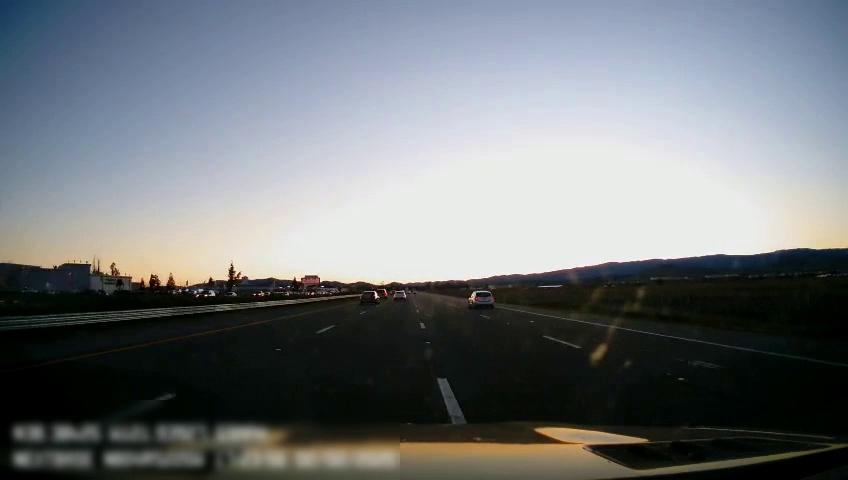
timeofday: Dusk/Dawn/Twilight
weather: Cloudy
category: Drivable Space
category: Vehicles | SUV
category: Vehicles | Car
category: Vehicles | SUV
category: Vehicles | Car
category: Vehicles | Car
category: Vehicles | SUV
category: Vehicles | SUV
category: Lanes | Alternate Lane
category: Lanes | Current Lane
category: Lanes | Current Lane
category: Lanes | Alternate Lane
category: Lanes | Alternate Lane